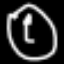
Label: clock